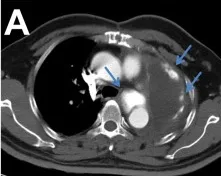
(A-C) Contrast-enhanced CT scan showing that the tumor recurred in the left lung hilum with multiple metastases in the left pleura and somatic muscles (blue arrows).
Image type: radiology (ct)